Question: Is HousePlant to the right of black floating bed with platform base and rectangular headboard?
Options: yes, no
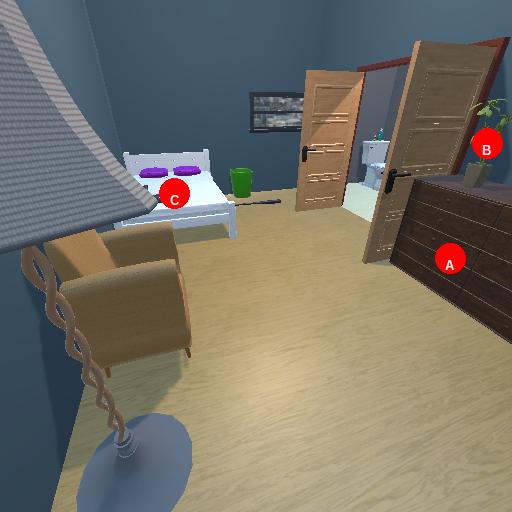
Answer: yes